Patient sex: M
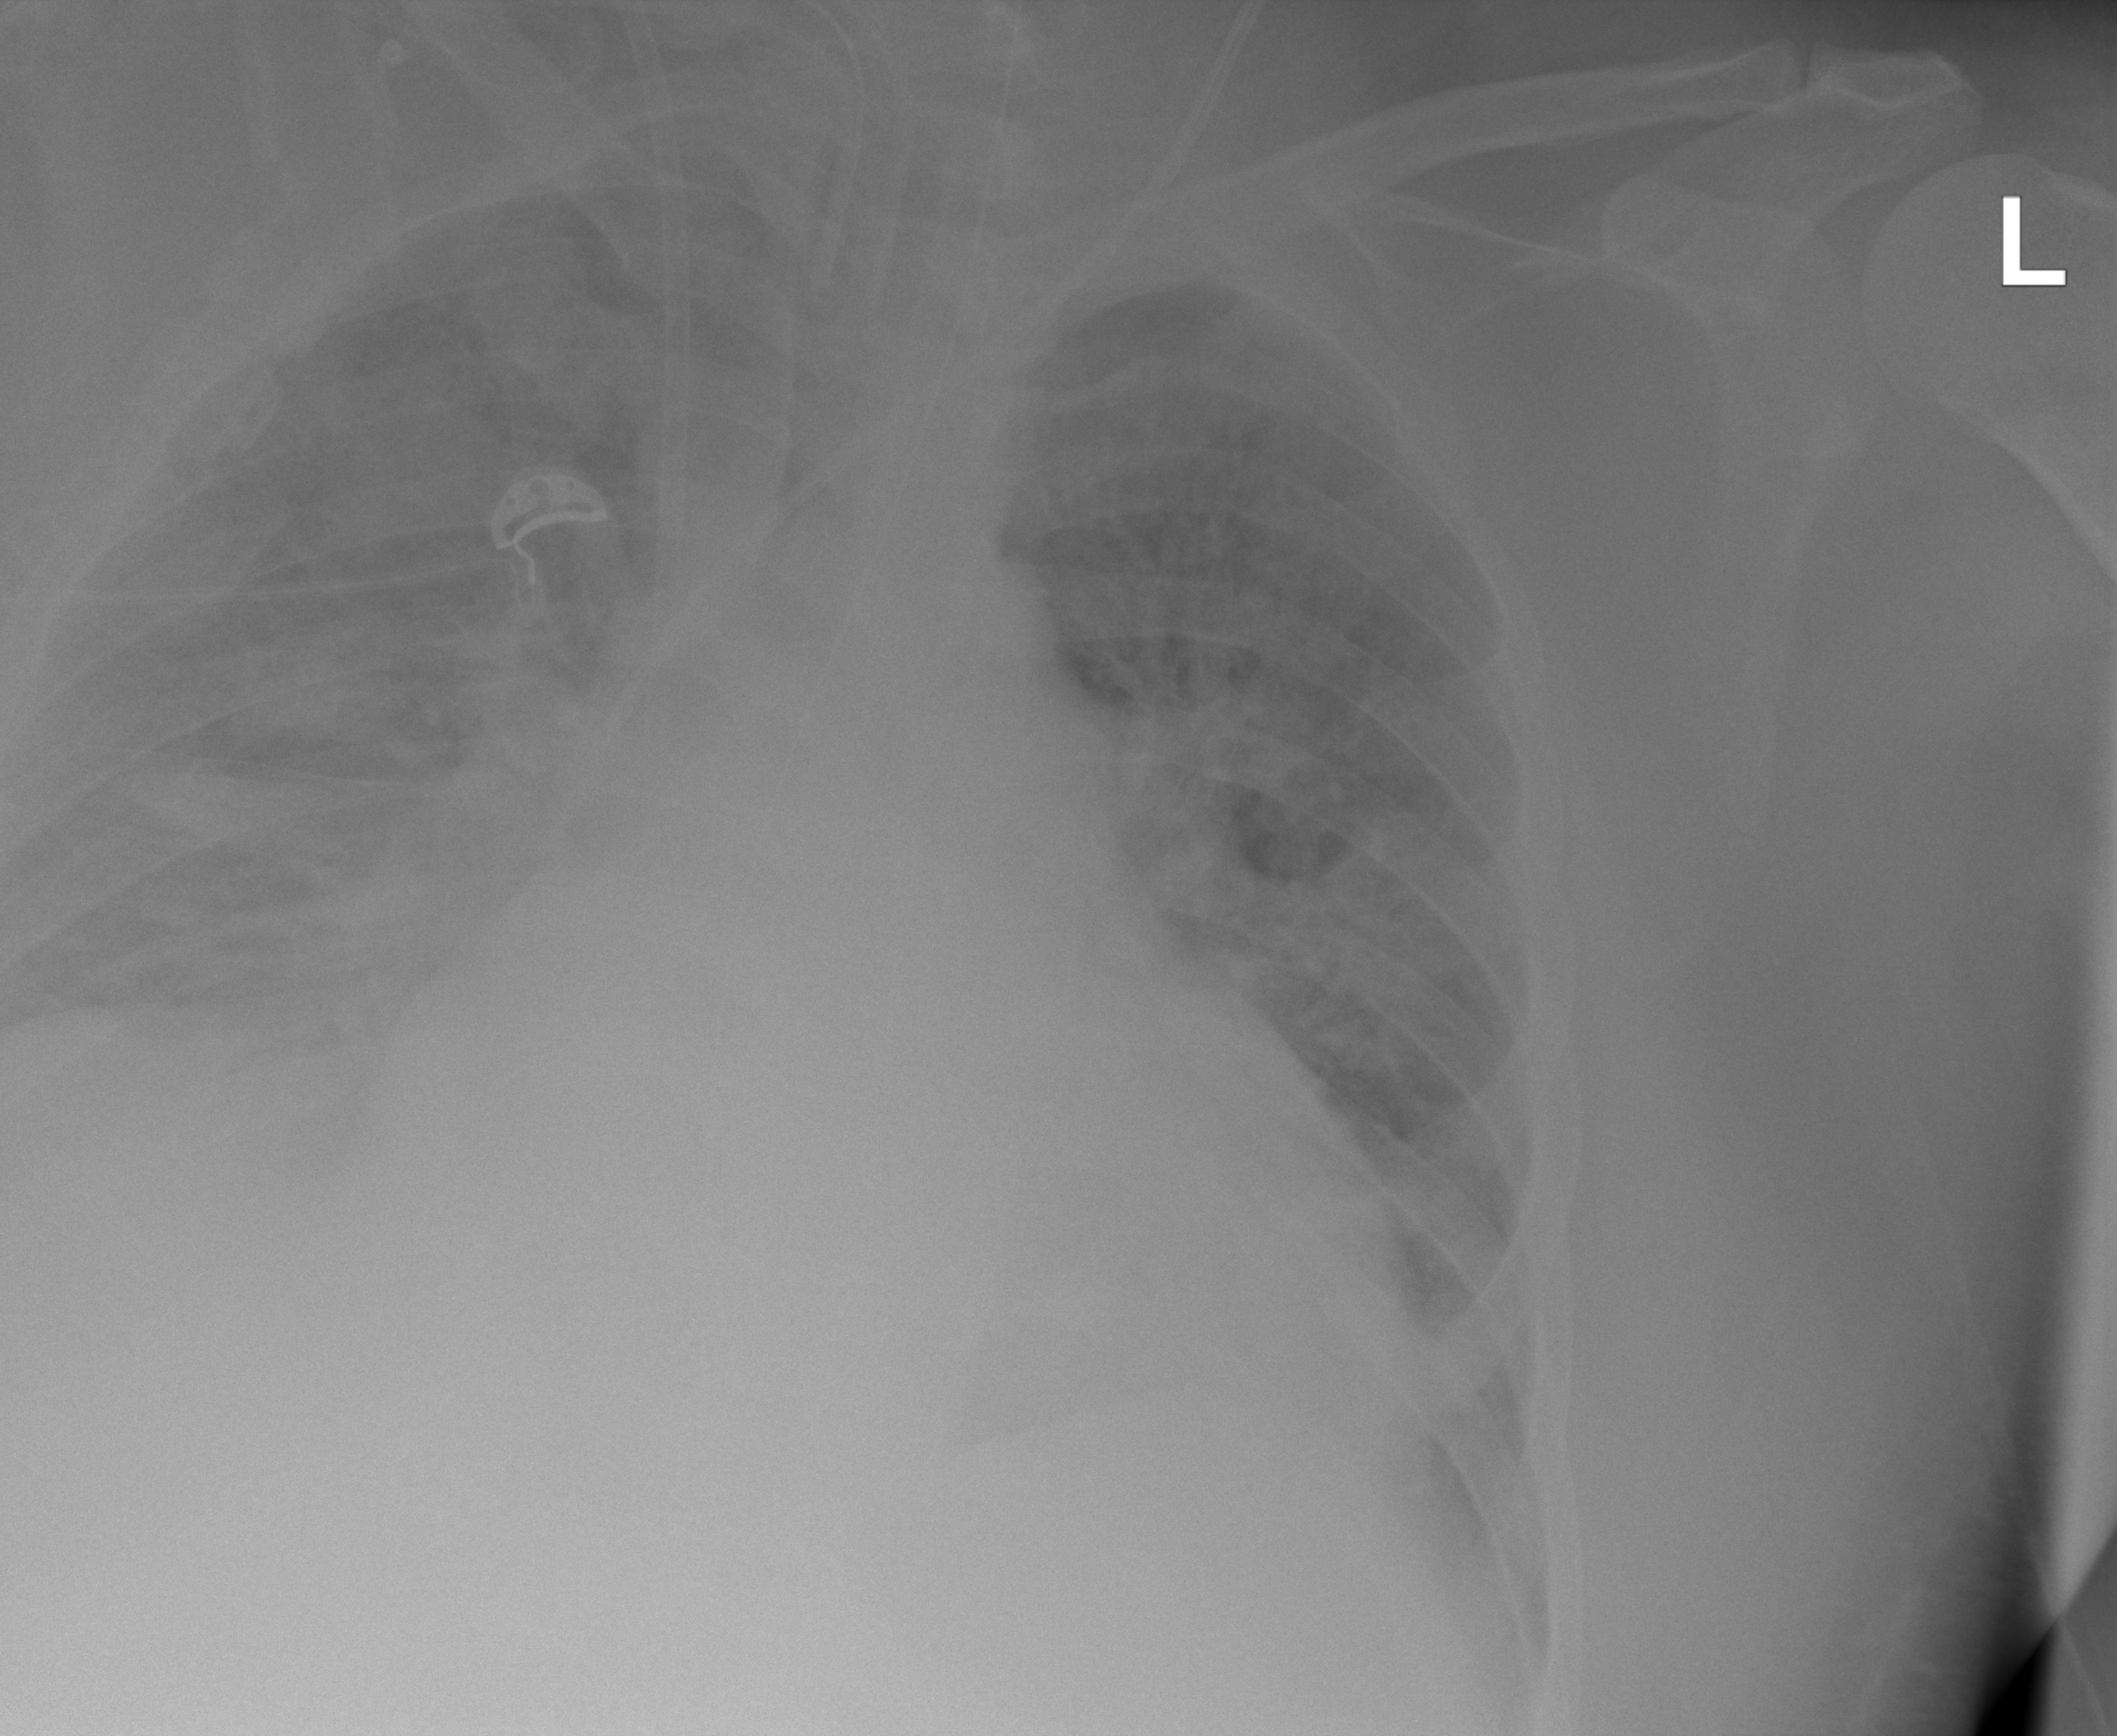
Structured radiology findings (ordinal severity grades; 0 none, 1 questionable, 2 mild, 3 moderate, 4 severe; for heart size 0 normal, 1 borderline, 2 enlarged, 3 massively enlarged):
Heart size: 2
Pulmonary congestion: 2
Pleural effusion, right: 2
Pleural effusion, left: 0
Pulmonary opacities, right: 3
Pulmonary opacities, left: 3
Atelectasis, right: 3
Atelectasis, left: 3